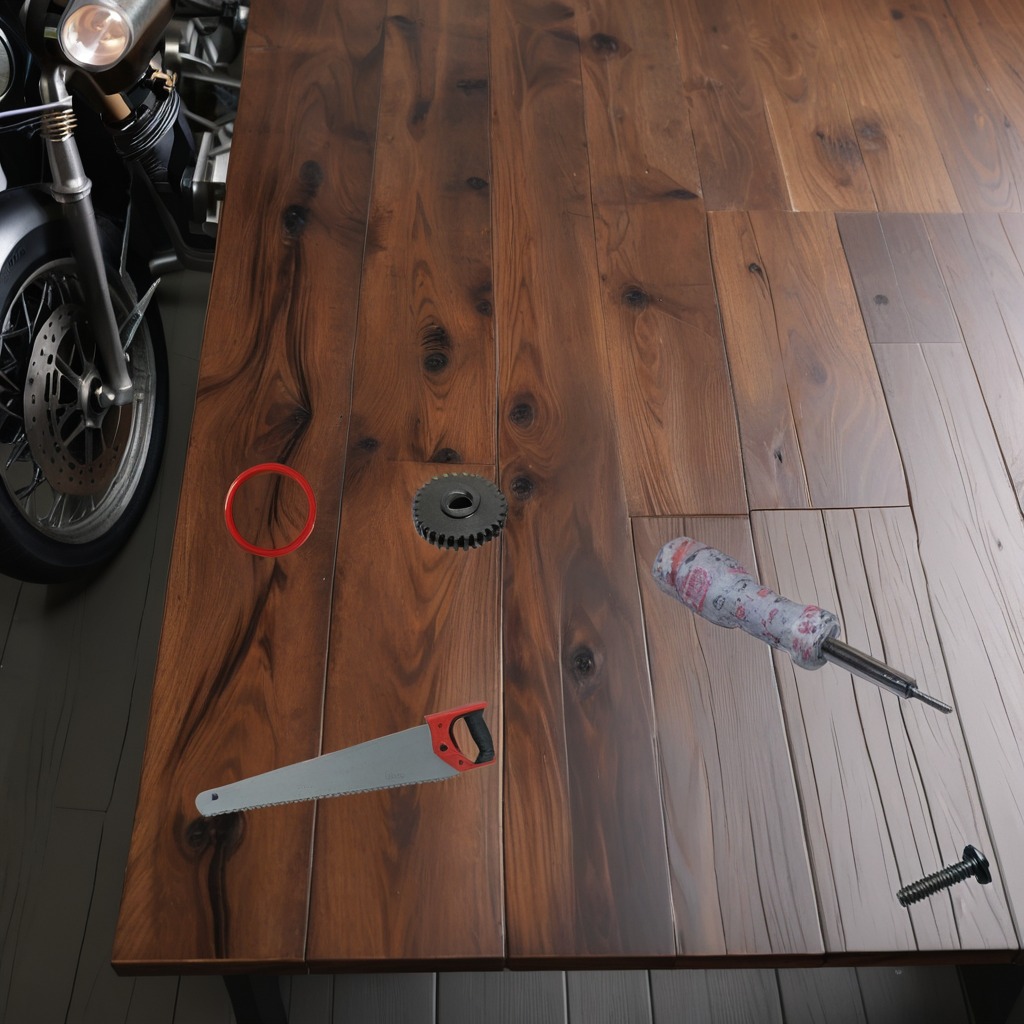
A rubber Oring, a steel gear with teeth, a metal machine screw, a handheld metal saw, and a screwdriver are lying on the oil-spilled wooden table in a vintage motorcycle garage.